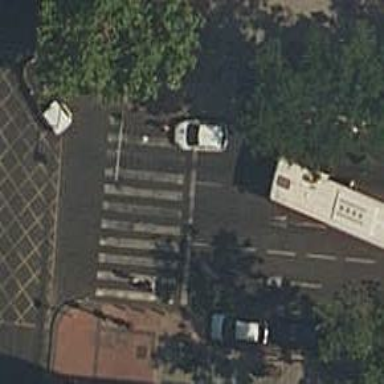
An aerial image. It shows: Secondary road with asphalt surface and shared cycle lane.